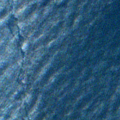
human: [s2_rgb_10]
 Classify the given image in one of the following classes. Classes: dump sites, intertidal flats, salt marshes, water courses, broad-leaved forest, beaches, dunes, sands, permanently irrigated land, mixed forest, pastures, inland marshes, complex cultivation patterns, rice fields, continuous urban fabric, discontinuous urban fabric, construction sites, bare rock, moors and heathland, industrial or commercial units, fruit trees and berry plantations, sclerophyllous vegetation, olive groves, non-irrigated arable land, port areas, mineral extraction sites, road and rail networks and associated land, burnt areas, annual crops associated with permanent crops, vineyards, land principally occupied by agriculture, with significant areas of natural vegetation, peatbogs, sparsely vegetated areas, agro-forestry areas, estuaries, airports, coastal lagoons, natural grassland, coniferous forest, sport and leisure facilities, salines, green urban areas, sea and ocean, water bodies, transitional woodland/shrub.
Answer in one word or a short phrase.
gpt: sea and ocean